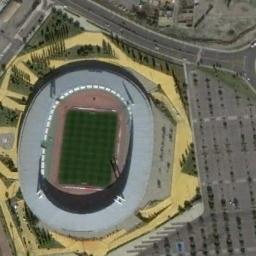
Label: stadium